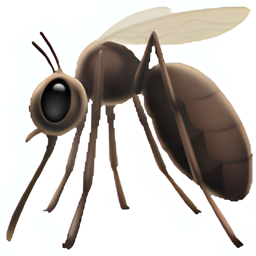
Name: mosquito
Emoji: 🦟
Group: Animals & Nature
Sub-group: animal-bug